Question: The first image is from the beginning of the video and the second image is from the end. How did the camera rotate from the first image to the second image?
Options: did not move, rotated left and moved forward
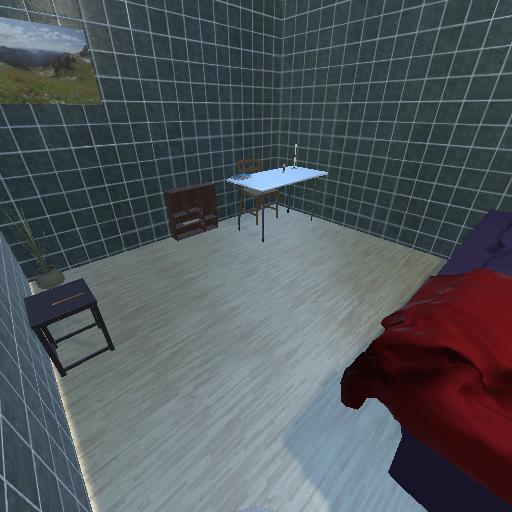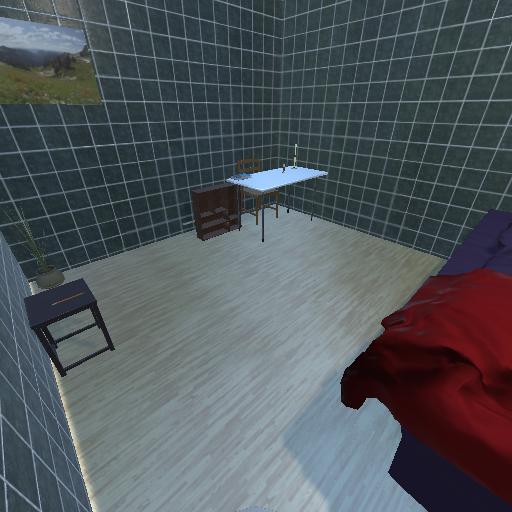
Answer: did not move